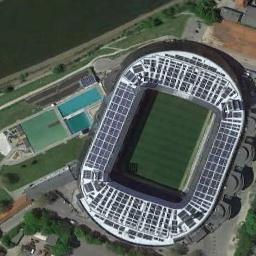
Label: stadium